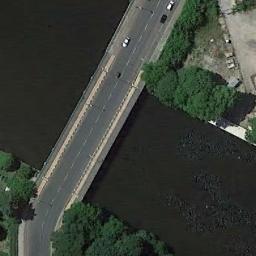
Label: bridge